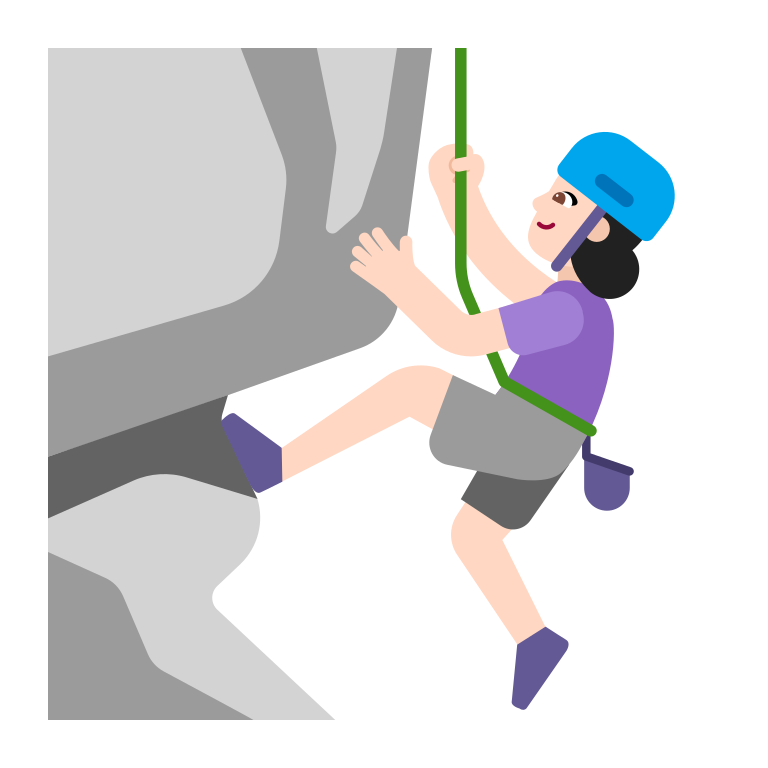
woman climbing flat light